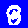
Digit: 8